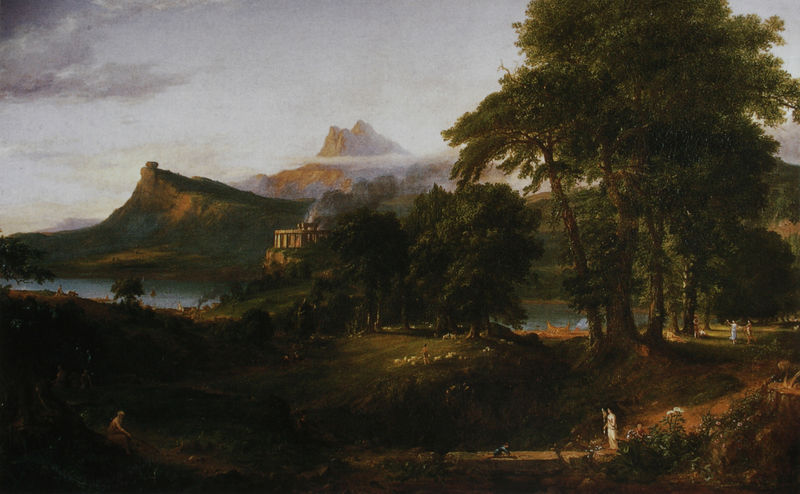
Titel: The Course of Empire: The Pastoral or Arcadian State
Künstler: Thomas Cole
Standort: New York (New York)
Institution: The New York Historical Society
Schlagwörter: baum, berg, blau, blätter, dunkel, felsen, feuer, gemälde, himmel, laub, mann, meer, schatten, wasser, weiß, wolken, bäume, fluss, frauen, grün, landschaft, menschen, ocker, see, sitzen, ufer, abend, blumen, braun, frau, grau, kleid, licht, männer, schwarz, gebäude, gras, haus, tiere, weg, wiese, wolke, beige, leute, malerei, architektur, mensch, stein, bild, öl, bach, felder, hügel, natur, gehen, gewässer, pfad, rauch, sonne, wege, wiesen, land, paar, tal, wald, brunnen, kinder, garten, hellblau, sommer, italien, berge, fels, gebirge, gipfel, allee, dunst, nebel, herde, ausflug, idylle, spazieren, figuren, romantik, ölgemälde, brand, spielen, homme, jaune, vert, palme, bucht, senke, spiel, ruine, antike, spaziergang, vulkan, idyll, idyllisch, lichtung, blanc, göttin, sonntag, baumgruppe, lac, lanschaft, sombre, tempel, spaziergänger, arkadien, femme, sitzender, schafe, hirte, pavillion, romantisme, arbre, bois, ciel, nature, paysage, fleuve, gebierge, eau, bleu, montagne, riviere, sizilien, enfants, incendie, calme, couple, enfant, nuage, nuages, petit, palais, wandeln, arbres, nebelschwaden, oil, antiquité, mythologie, pont, aurore, brume, chemin, berger, animaux, feu, parc, mer, duster, forêt, landschaftsgemälde, pin, mensc, temple, bergers, fumee, personnages, neben, mountain, figure, dughet, iwesen, richard wilson, valenciennes, wilson, promenade, feuillage, troupeau, rivier, lointain, pins, batiment, hoizont, moutons, schafte, tree, gebäüude, mouton, personne, palai, enafnt, ewriviere, dolmen, rural, buccolique, sseemensch, zwieback, lav